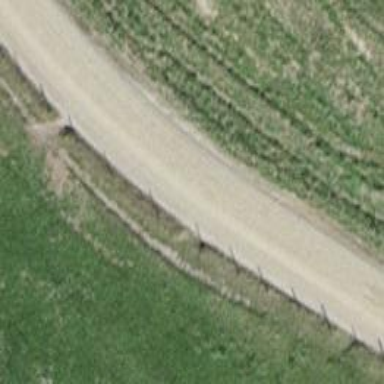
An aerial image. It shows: Compacted track with grade2 surface.